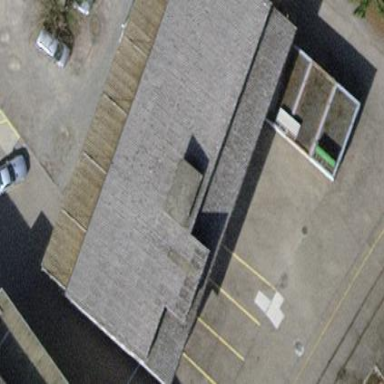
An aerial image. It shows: Industrial building.